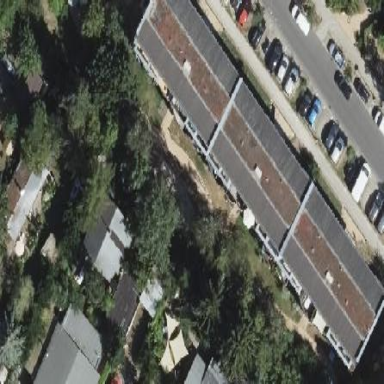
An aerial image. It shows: Building with apartments featuring unique double saltbox roof shape.